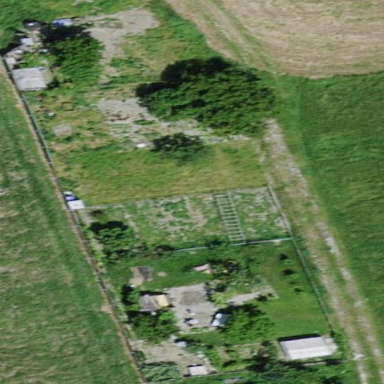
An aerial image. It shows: Area designated for allotments.